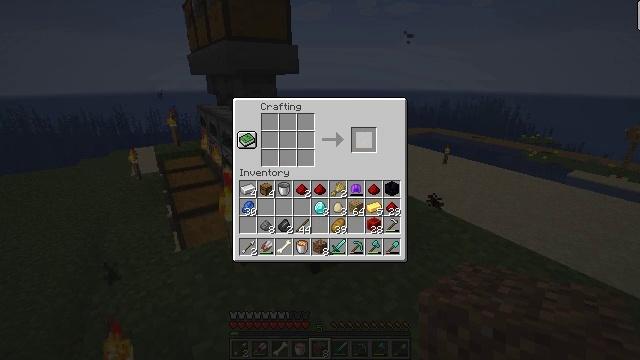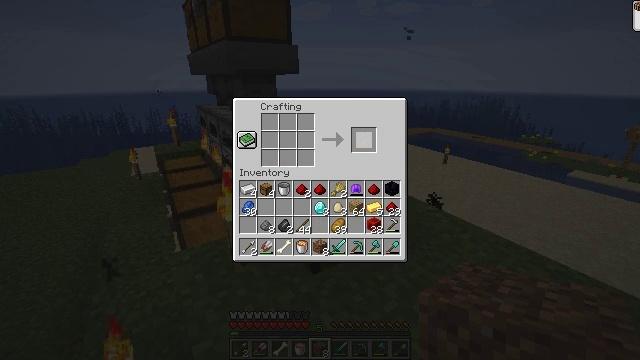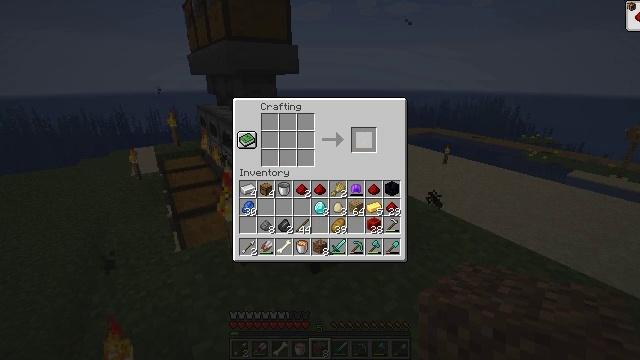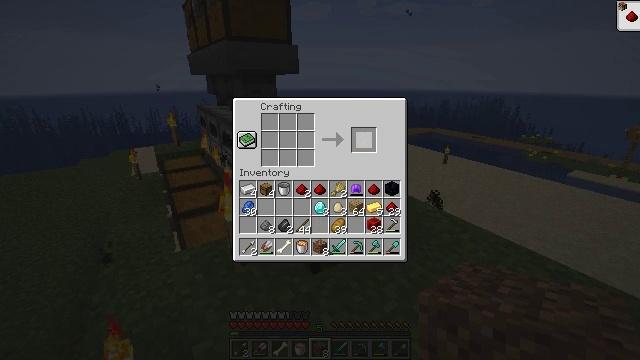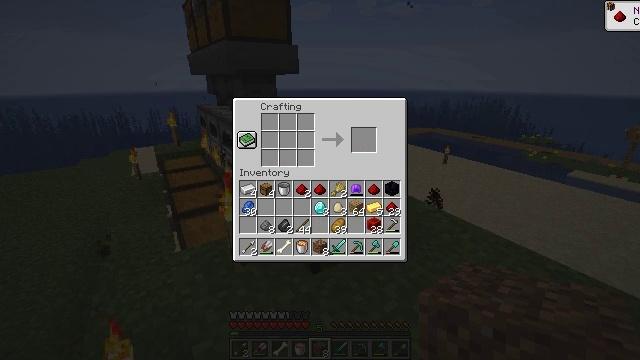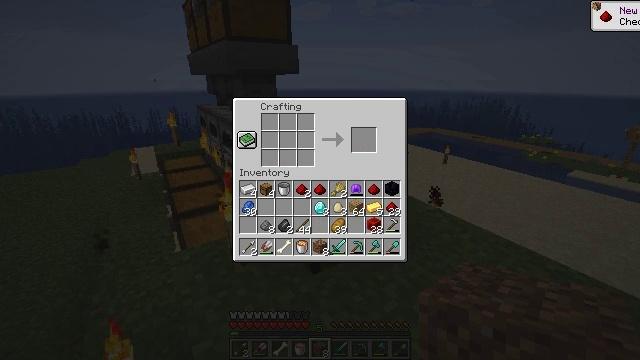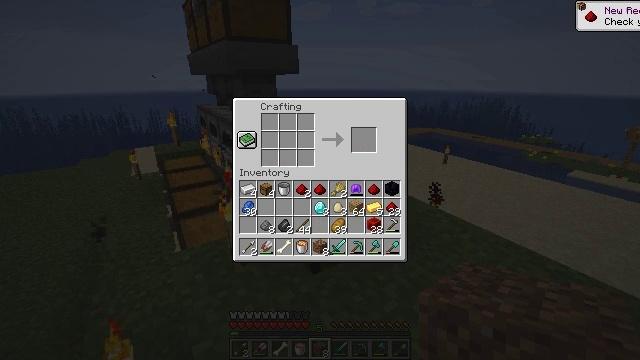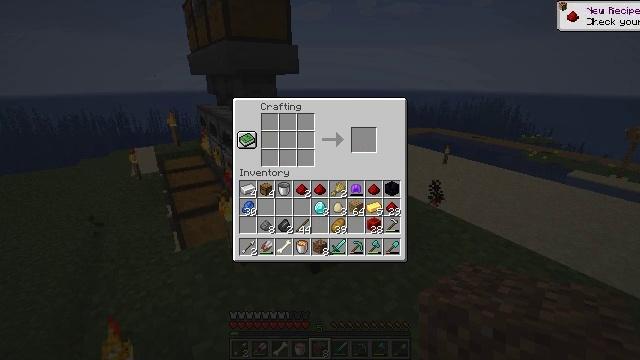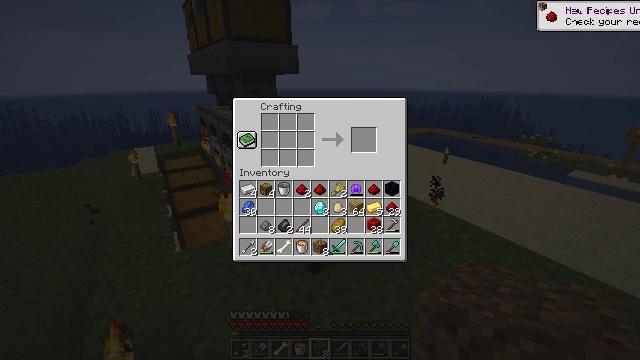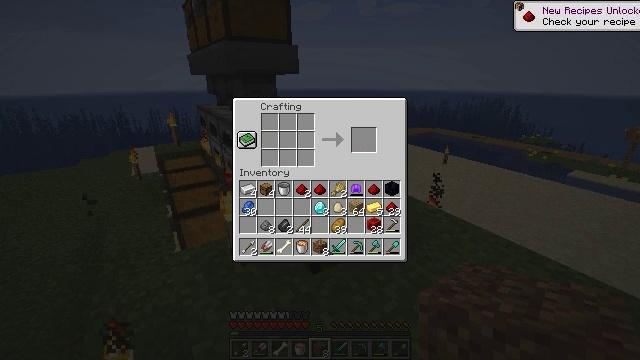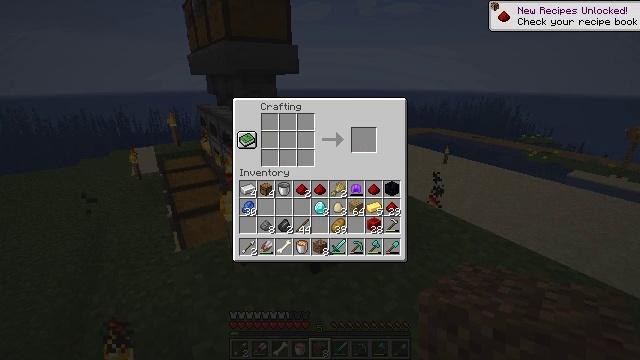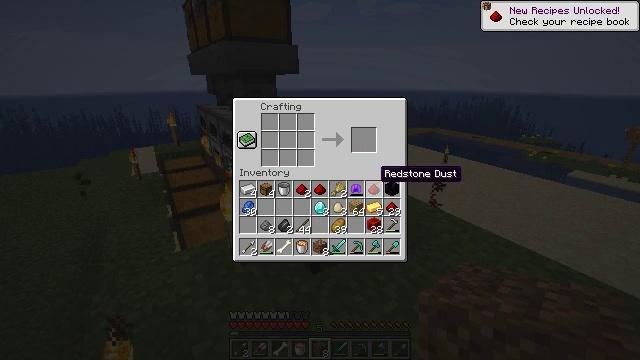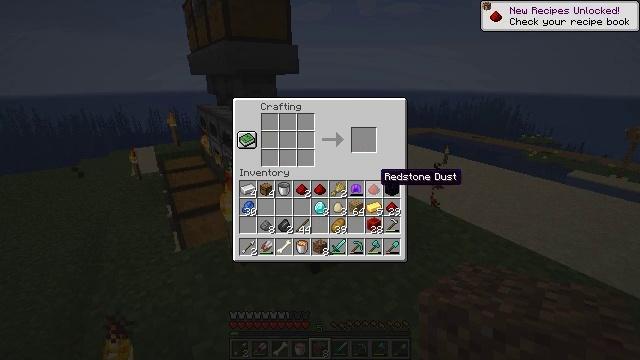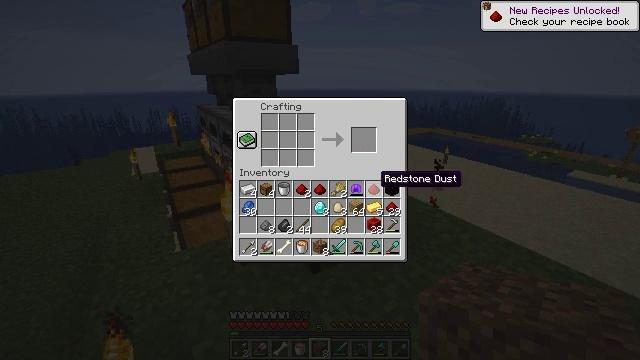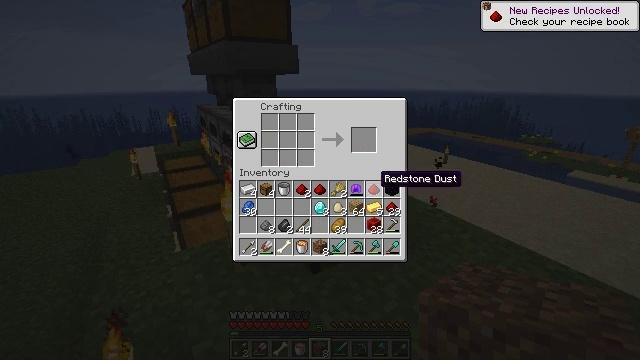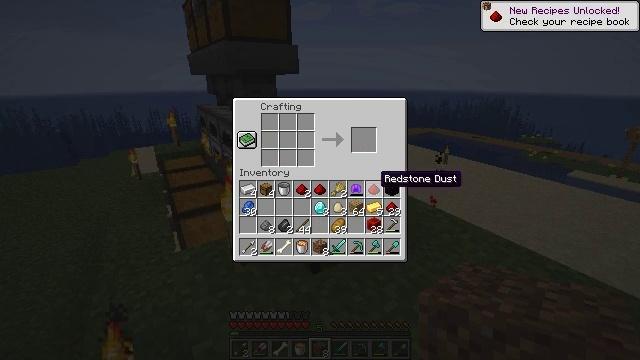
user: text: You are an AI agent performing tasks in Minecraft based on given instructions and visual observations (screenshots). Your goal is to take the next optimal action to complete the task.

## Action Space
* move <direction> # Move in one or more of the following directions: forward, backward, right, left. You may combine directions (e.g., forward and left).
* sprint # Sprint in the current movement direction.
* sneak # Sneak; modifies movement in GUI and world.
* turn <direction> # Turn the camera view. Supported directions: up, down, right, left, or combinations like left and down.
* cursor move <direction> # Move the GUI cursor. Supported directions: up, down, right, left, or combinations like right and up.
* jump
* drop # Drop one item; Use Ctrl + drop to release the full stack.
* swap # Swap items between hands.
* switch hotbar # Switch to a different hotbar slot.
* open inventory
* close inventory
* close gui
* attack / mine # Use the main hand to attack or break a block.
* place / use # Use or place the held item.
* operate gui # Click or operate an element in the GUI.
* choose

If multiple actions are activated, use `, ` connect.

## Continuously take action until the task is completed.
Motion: motion action
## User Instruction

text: Transform redstone dust into a solid redstone block.
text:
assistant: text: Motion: sneak
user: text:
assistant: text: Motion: sneak
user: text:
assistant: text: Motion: sneak
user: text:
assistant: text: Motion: sneak
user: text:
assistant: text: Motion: sneak
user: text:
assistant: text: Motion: sneak
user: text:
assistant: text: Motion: no_op
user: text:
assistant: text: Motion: cursor move down
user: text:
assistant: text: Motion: no_op
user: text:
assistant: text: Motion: no_op
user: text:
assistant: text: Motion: no_op
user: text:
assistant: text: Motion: no_op
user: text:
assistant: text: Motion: no_op
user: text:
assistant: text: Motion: no_op
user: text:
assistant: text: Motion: no_op
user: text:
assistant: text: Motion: no_op
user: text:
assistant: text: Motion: no_op
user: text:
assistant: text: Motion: no_op
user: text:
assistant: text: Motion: no_op
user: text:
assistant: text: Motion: no_op
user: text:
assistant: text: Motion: operate gui
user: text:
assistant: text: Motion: operate gui
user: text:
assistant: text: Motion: cursor move left
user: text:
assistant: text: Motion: cursor move left
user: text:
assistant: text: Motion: no_op
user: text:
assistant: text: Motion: no_op
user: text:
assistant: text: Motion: no_op
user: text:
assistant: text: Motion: no_op
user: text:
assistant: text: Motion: no_op
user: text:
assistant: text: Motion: no_op